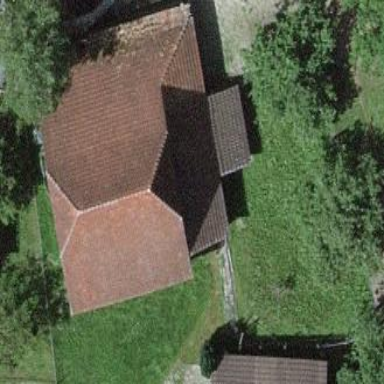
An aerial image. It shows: Barn.